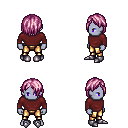
a pixel art fantasy rpg character, male body template, dark elf, purple skin, maroon long-sleeve shirt, gold greaves, pink bangs hairstyle, metal boots, four views (front, back, left, right), 2x2 character sprite sheet, small pixel art, hard edges, no anti-aliasing